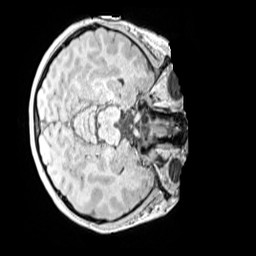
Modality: MP2RAGE
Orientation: axial
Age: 11
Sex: female
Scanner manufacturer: siemens
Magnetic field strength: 3 T
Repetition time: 4 s
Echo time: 0.00299 s